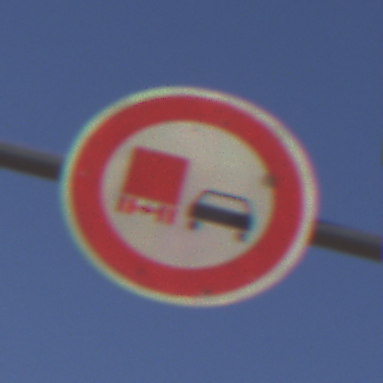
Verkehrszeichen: UeberholverbotKraftfahrzeuge
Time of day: SunriseSunset
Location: Outdoor (Nature)
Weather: Clear
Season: NotSpecified
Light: Natural